Question: I'm not sure that the name for what I need is but anyway.
I'd like to find a function or algorithm for generating random numbers in the specified range with specified chance and linear change.
For example, specified range and chances are:

Range from -10 to 15.
Chaces are: [[-10, 5], [-5, 0], [3, 5], [10, 30], [15, 0]]
The result after generating a number could be any numbers from that range except -5 and 15. So could be -10, -9, -8, -7 ... 13, 14.
And chance to get -10 is 5 units.
-5 is 0 units.
3 is 5 units.
So -9 will appear with 4 units chance and -8 with 3 units chance etc.
And in this case, the most common numbers should appear about 10 because 10 has 30 units chance.
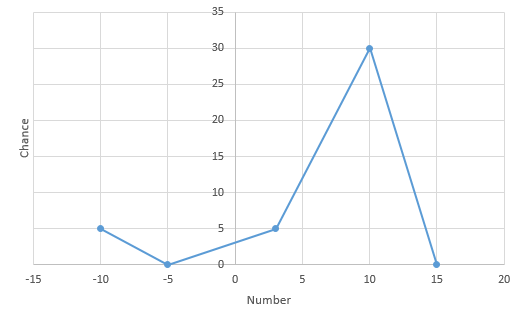
Answer: You could turn the probabilities into numbers from 0 to 1 that sum up to 1:
'''
const chances = [[-10, 5], [-5, 0], [3, 5], [10, 30], [15, 0]];
const total = chances.reduce((total, [_, v]) => total + v, 0);
chances.forEach(it => it[1] /= total);
'''
Now you can generate a random number, and find the first value where the sum of probabilities before is bigger than that number:
'''
let random = Math.random();
const result = chances.find(([_, p]) => (random -= p) < 0)[0];
'''